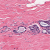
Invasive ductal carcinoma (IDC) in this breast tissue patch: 0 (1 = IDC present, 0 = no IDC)